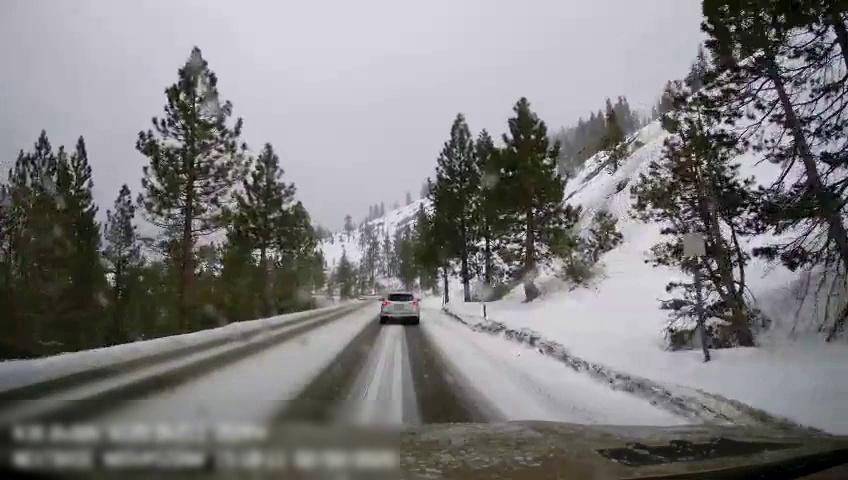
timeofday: Day
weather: Snowy
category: Drivable Space
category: Vehicles | Car